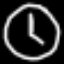
Label: clock